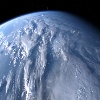
Label: cloud